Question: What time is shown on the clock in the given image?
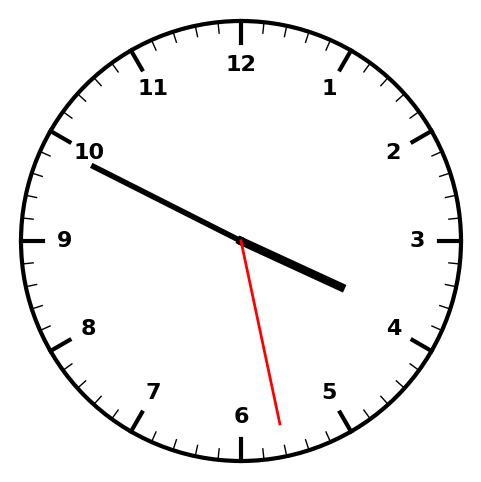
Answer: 03:49:28